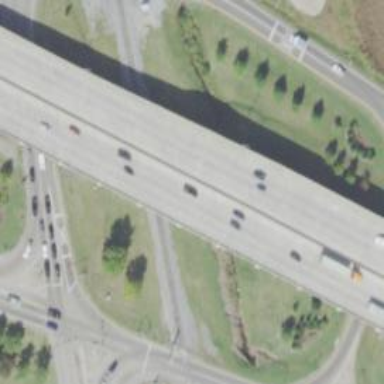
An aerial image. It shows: Beam-structured bridge on motorway.